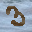
Label: 3